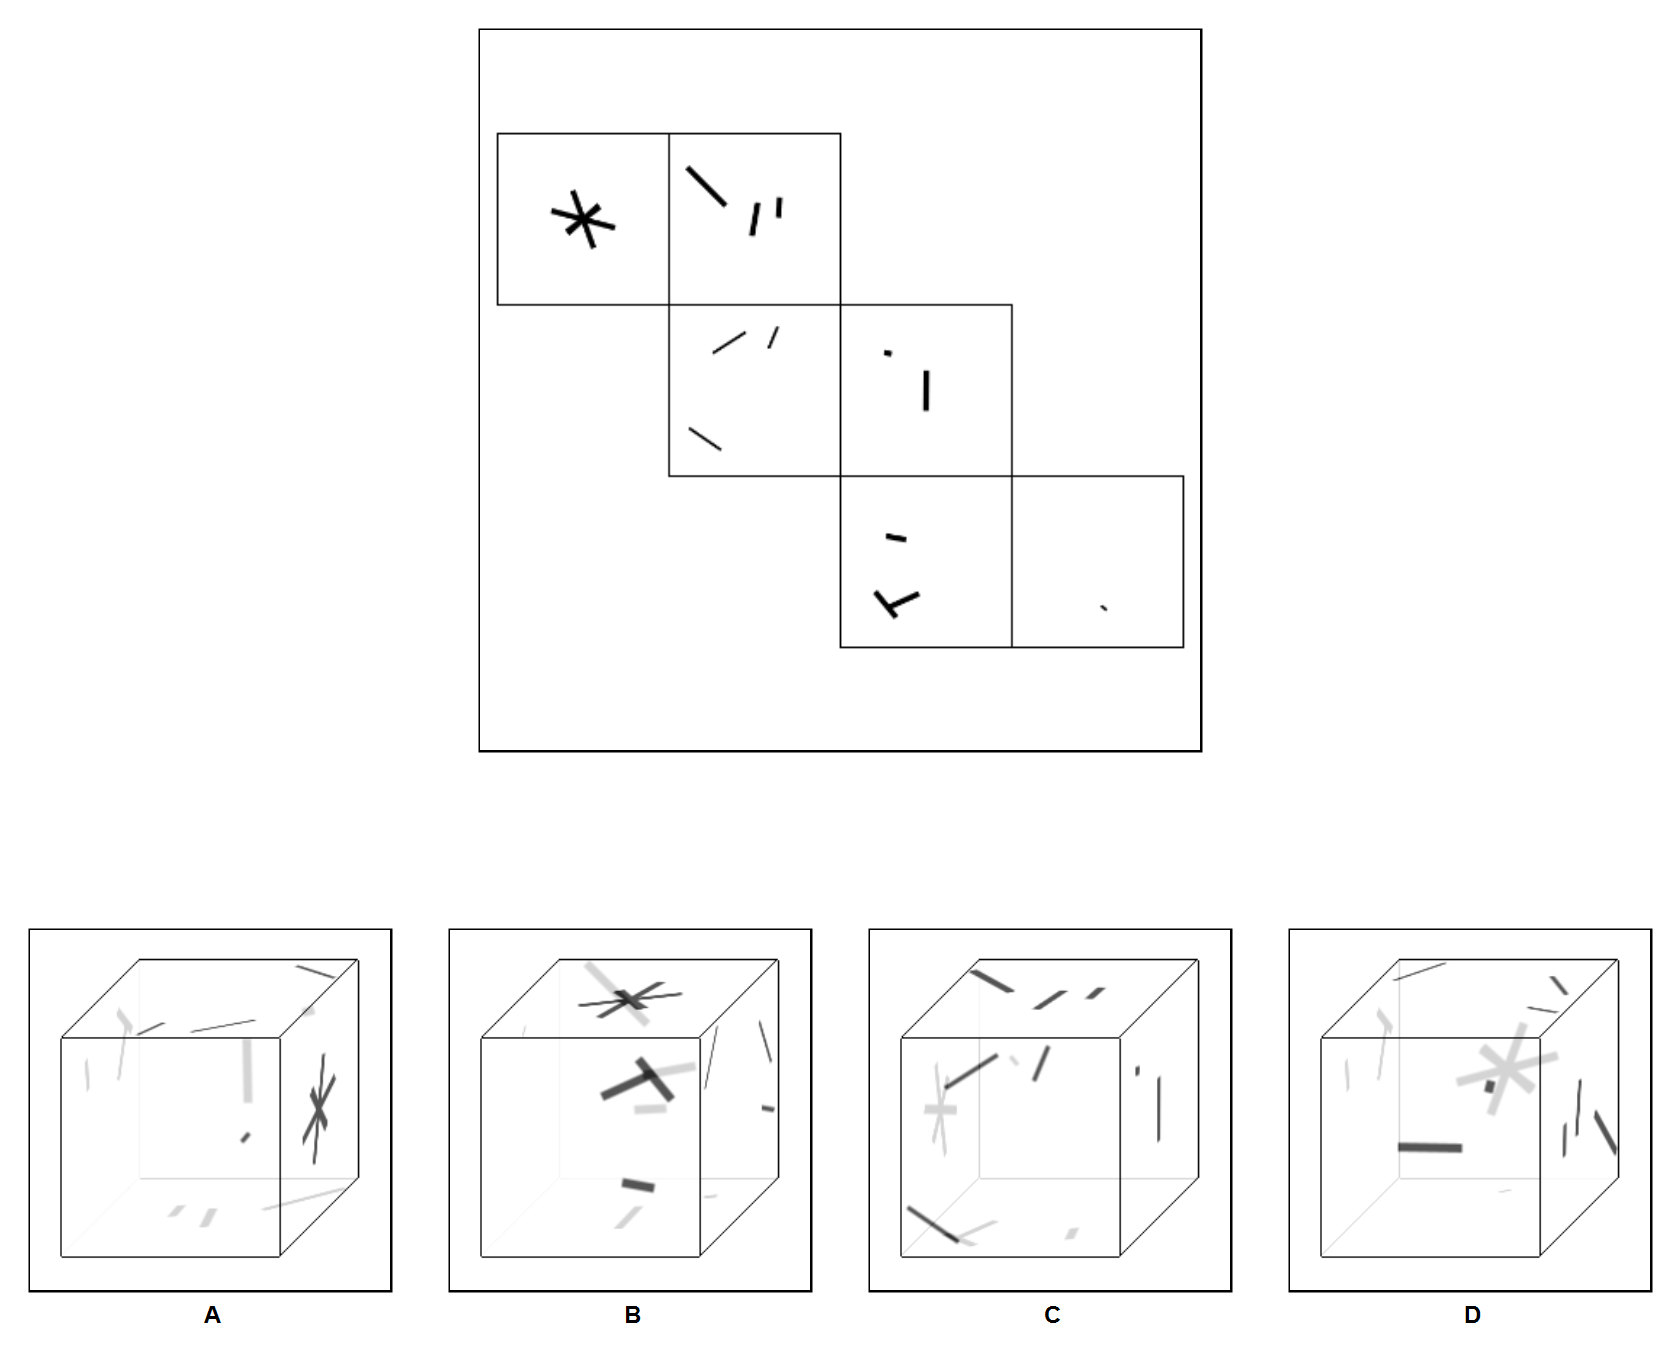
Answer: A